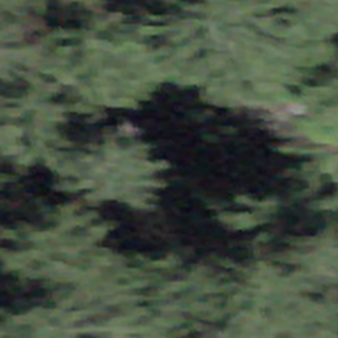
Label: other